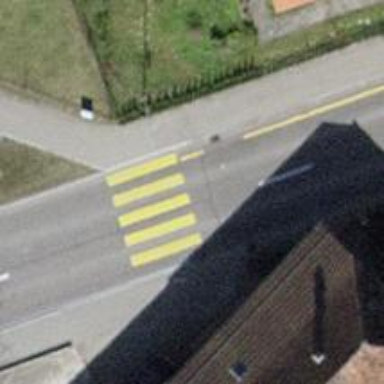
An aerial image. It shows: Marked asphalt footway with zebra crossing.